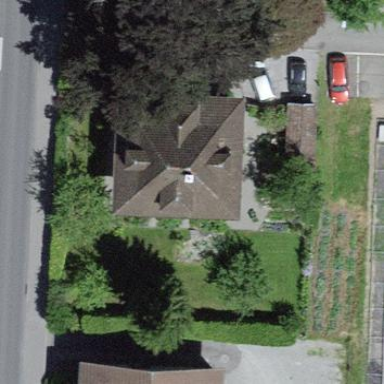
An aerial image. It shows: Hipped roof on residential building.